Question: In one of my projects, there is a need to clear out all file_Paths which are cached in the "Save As" Folder. When the "File Name" Text line got clicked it shouldn't popup any cached name. It should be plain. The problem is the folder is popping out in a Windows tool. So, I can't control that tool . It seems it is referring some cache from OS side. So, all I have to do is clearing out this cache. I dont know the location of this cache.Can anybody guide me how to achieve this?

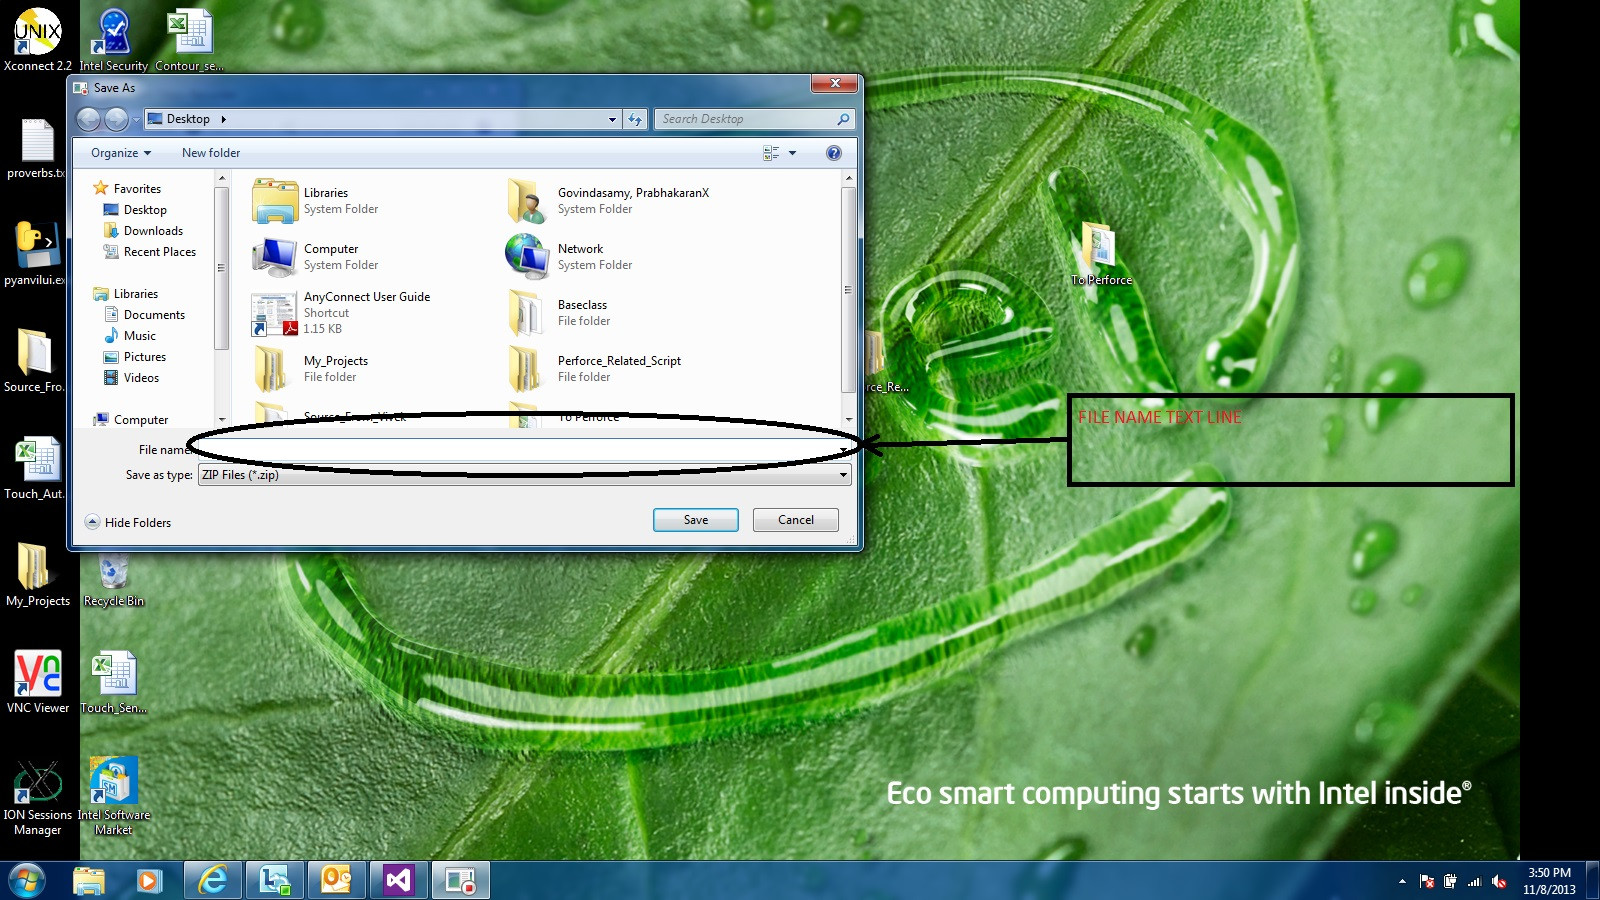
Answer: That is not a cache, that is autocomplete for filenames of files that exist. It can only be turned on or off <URL>, not per application.